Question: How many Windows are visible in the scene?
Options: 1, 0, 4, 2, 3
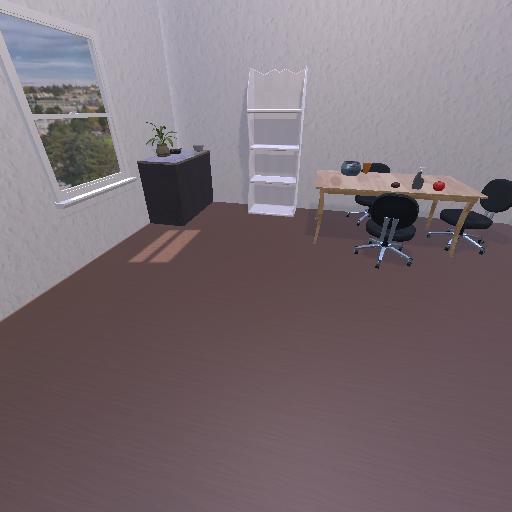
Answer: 1